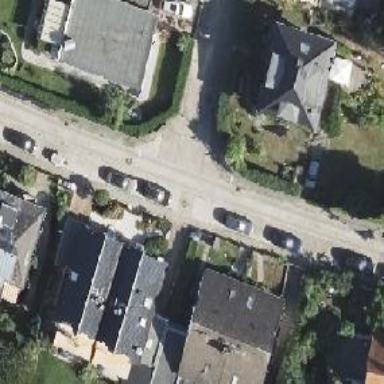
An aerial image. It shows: Residential road paved with concrete.